Field crop: maize
Growth stage: 2
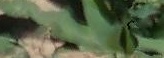
Species: maize